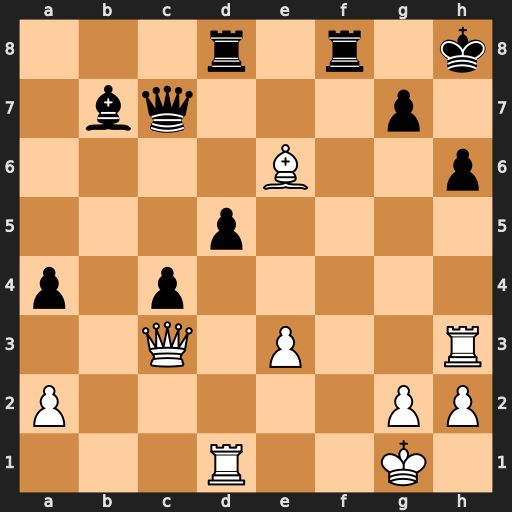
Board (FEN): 3r1r1k/1bq3p1/4B2p/3p4/p1p5/2Q1P2R/P5PP/3R2K1
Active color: w
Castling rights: -
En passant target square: -
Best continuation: Rxh6#